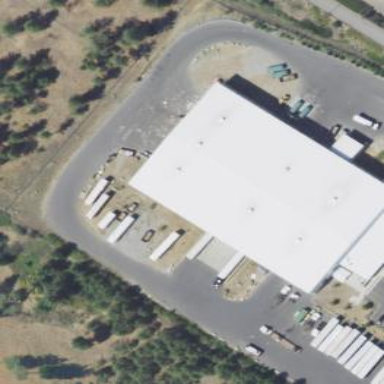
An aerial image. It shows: Recycling center located within building.